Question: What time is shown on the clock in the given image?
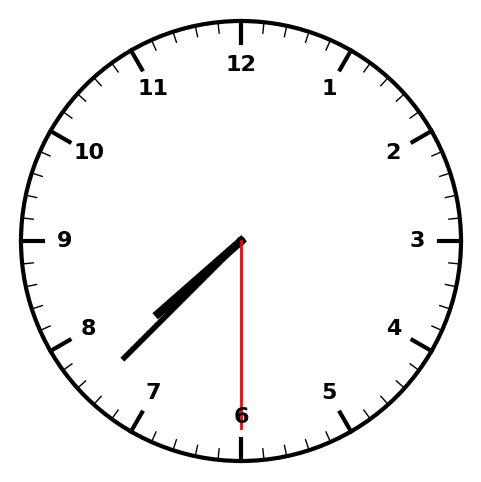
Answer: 07:37:30